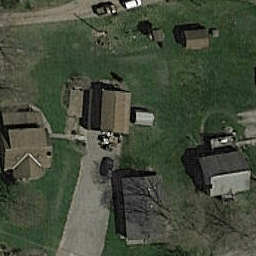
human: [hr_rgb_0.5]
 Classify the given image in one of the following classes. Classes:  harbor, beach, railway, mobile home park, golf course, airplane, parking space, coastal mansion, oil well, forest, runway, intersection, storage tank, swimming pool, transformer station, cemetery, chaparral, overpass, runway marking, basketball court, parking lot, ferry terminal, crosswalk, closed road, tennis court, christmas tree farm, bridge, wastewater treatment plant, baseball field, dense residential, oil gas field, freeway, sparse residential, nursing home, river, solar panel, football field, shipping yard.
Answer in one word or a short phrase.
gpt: sparse residential